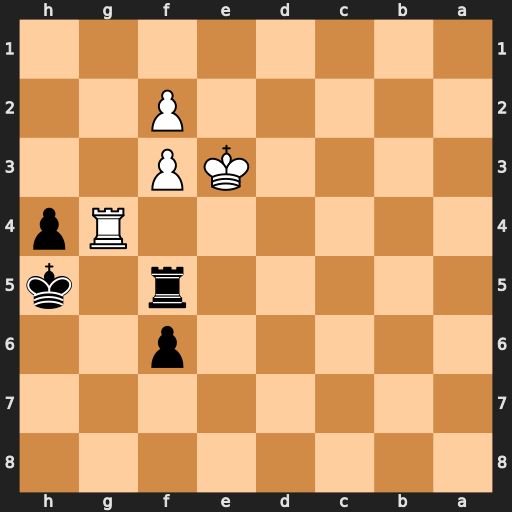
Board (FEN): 8/8/5p2/5r1k/6Rp/4KP2/5P2/8
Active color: b
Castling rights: -
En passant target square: -
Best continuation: Re5+ Kd3 Rg5 Rb4 h3